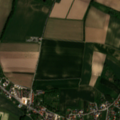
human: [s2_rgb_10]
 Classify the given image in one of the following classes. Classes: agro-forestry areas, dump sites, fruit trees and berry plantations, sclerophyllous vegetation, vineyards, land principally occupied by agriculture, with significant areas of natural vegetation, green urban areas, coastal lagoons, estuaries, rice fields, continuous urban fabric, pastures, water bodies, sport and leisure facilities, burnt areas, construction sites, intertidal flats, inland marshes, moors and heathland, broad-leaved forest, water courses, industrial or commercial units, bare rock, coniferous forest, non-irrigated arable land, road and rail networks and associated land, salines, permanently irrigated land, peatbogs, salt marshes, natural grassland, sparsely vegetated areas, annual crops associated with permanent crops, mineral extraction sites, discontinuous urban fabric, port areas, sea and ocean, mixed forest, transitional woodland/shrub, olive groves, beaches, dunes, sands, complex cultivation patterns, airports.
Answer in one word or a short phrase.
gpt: discontinuous urban fabric, non-irrigated arable land, complex cultivation patterns, land principally occupied by agriculture, with significant areas of natural vegetation